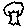
Label: tree